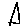
Label: triangle